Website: walmart
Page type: customer-info-address
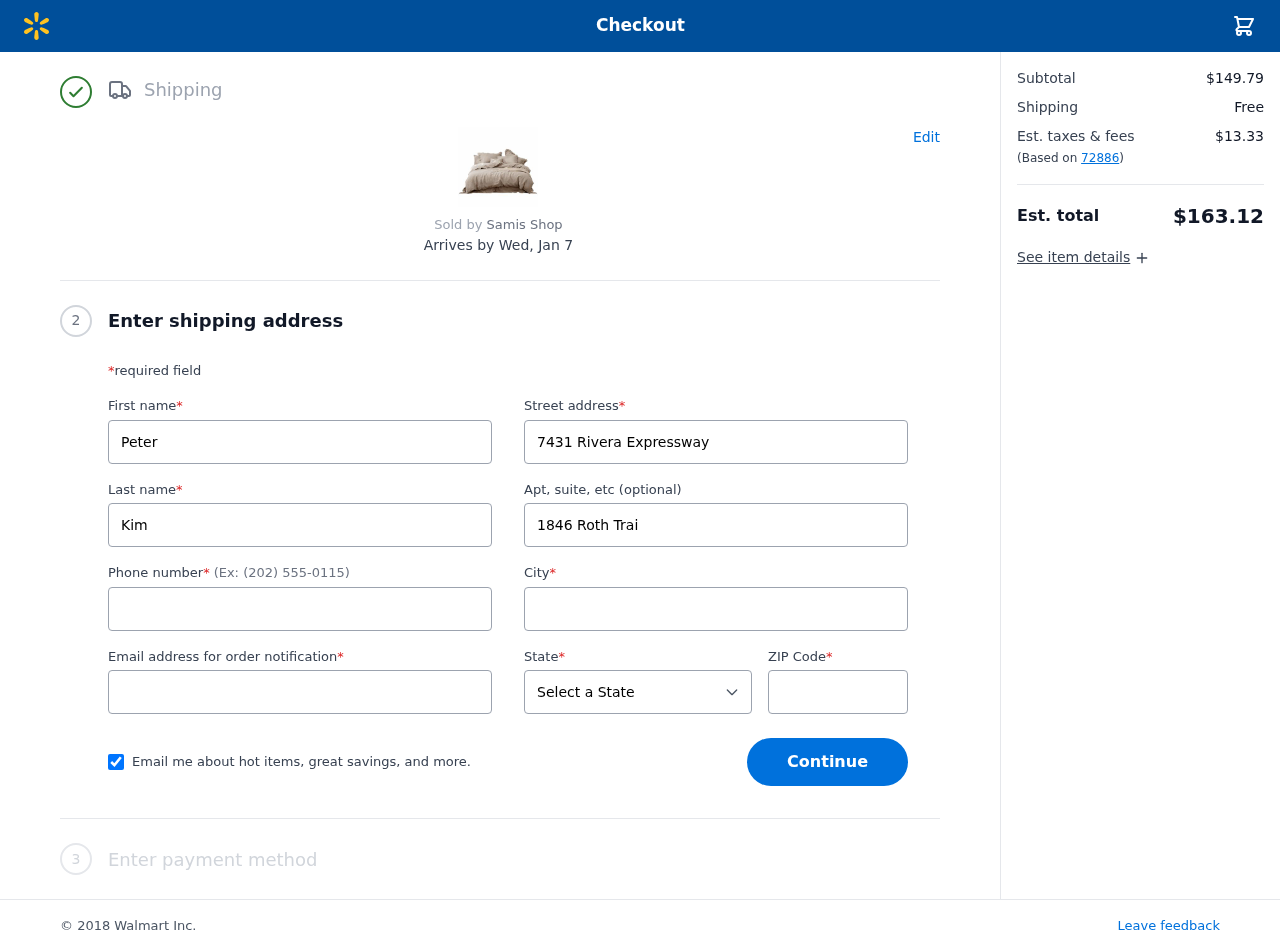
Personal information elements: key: PII_CITY
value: North Christophermouth
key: PII_EMAIL
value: pkim@gmail.com
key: PII_FIRSTNAME
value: Peter
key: PII_LASTNAME
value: Kim
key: PII_PHONE
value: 7842465300
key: PII_POSTCODE
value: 72886
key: PII_STATE
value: New York
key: PII_STREET
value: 7431 Rivera Expressway
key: PII_STREET2
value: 1846 Roth Trail Apt. 401
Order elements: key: ORDER_DELIVERY_DATE
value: Wed, Jan 7
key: ORDER_SUBTOTAL
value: $149.79
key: ORDER_SHIPPING_COST
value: Free
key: ORDER_TAX
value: $13.33
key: ORDER_TOTAL
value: $163.12